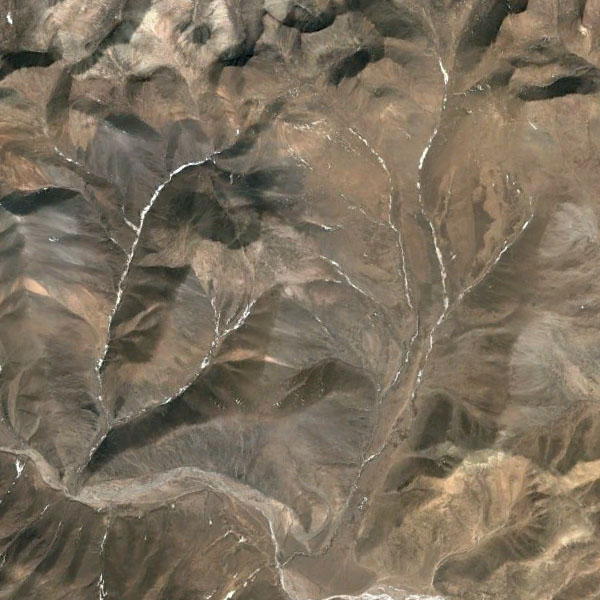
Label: Mountain